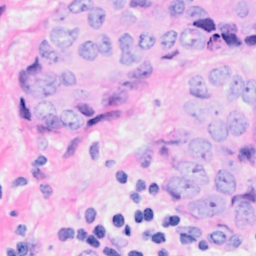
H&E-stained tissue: Breast